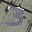
Label: 3